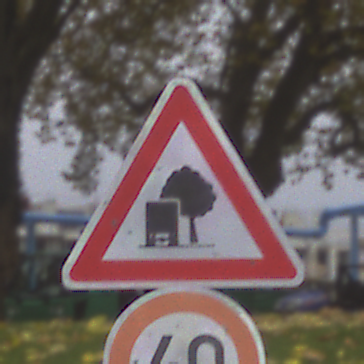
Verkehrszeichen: UnzureichendesLichtraumprofil
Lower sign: Geschwindigkeit40
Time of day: MorningAfternoon
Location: Outdoor (Nature)
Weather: Overcast
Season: Autumn
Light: Natural